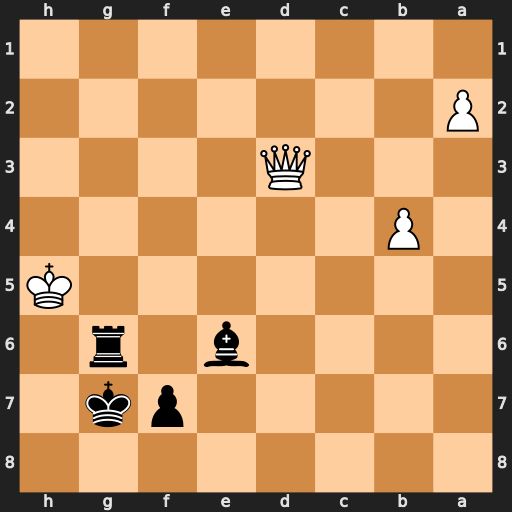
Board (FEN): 8/5pk1/4b1r1/7K/1P6/3Q4/P7/8
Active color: b
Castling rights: -
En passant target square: -
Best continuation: Rh6+ Kg5 f6+ Kf4 Rh4+ Kf3 Rh3+